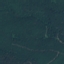
Land use / land cover class: Forest